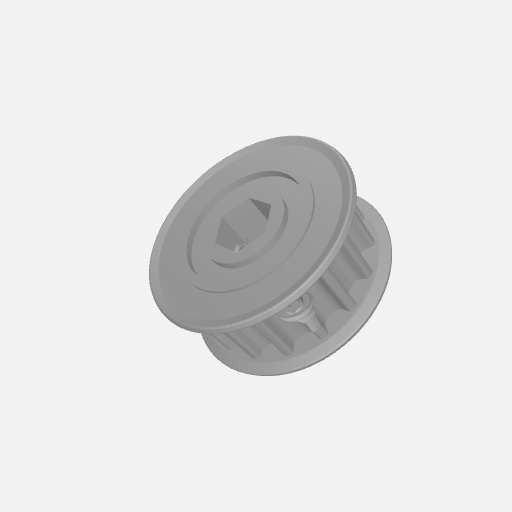
Part: Pulley5P6RID16T